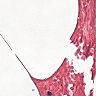
Metastatic tissue present: no